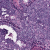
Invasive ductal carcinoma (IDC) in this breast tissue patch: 0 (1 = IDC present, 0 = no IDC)